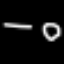
Label: line